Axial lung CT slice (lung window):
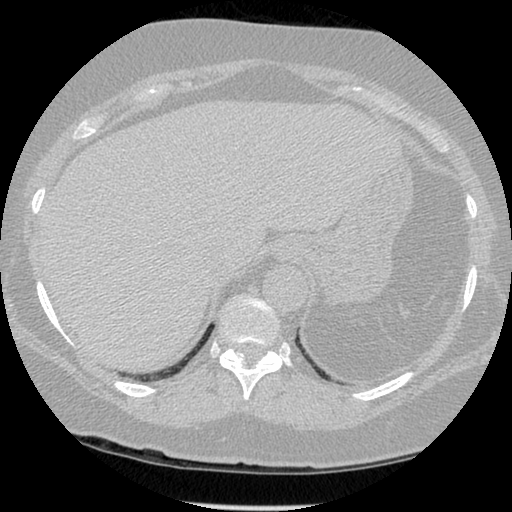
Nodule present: no